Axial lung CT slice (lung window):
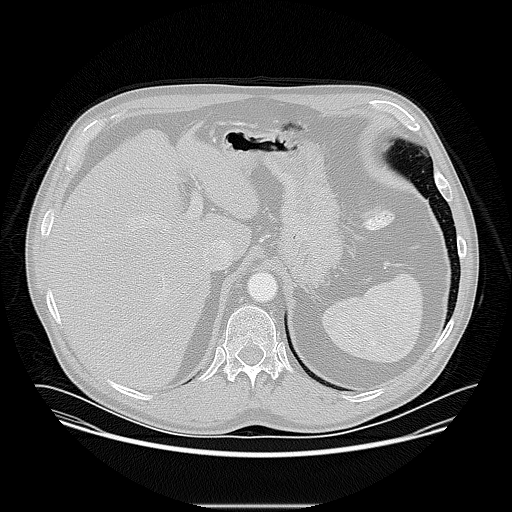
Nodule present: no